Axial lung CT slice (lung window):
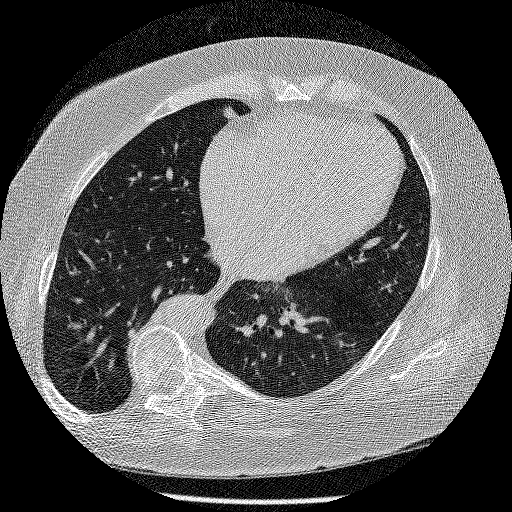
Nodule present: no